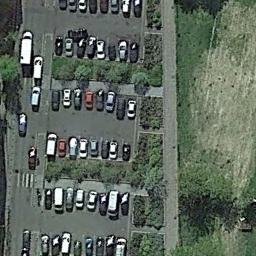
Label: parking_lot